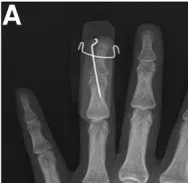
Follow-up of patient No. 4. (A,B). X-ray at 6 weeks postoperatively.
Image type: radiology (x_ray)